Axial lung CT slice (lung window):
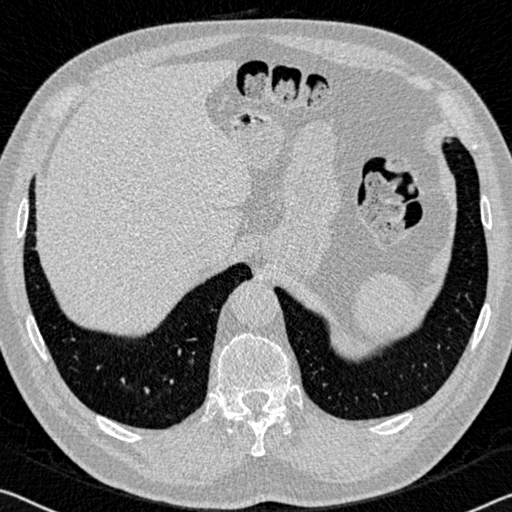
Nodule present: no